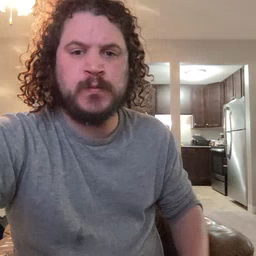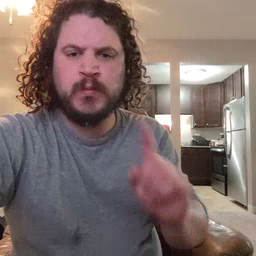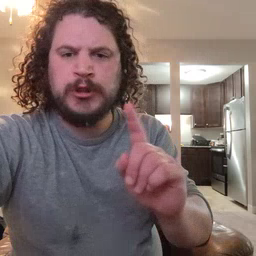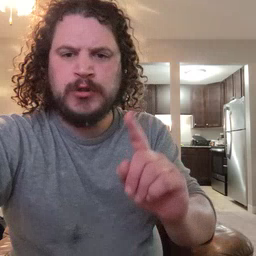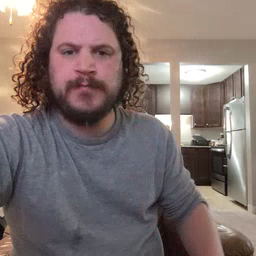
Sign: where